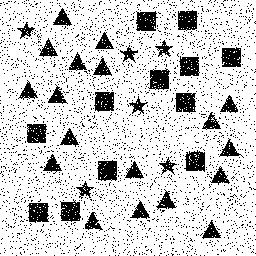
Squares: 12
Triangles: 18
Stars: 6
Total shapes: 36